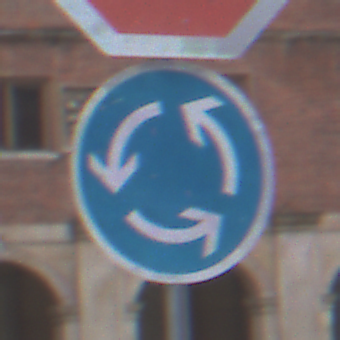
Verkehrszeichen: Kreisverkehr
Zusatzzeichen oben: Stop
Umgebung: Outdoor, Urban
Tageszeit: Midday
Wetter: Overcast
Licht: Natural
Jahreszeit: NotSpecified
Kontrast: LowContrast